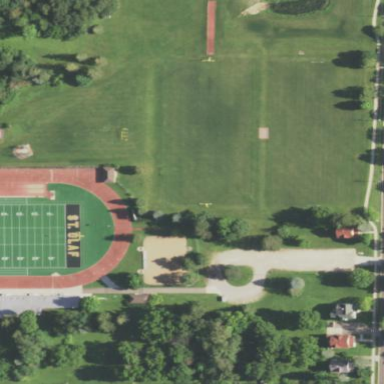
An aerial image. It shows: American football pitch.